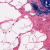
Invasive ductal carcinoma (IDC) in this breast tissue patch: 0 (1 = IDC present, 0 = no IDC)